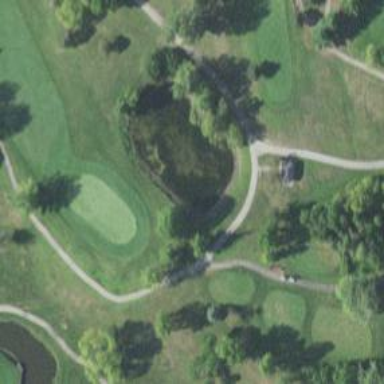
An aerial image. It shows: Water hazard in golf course. The hazard is natural water feature.